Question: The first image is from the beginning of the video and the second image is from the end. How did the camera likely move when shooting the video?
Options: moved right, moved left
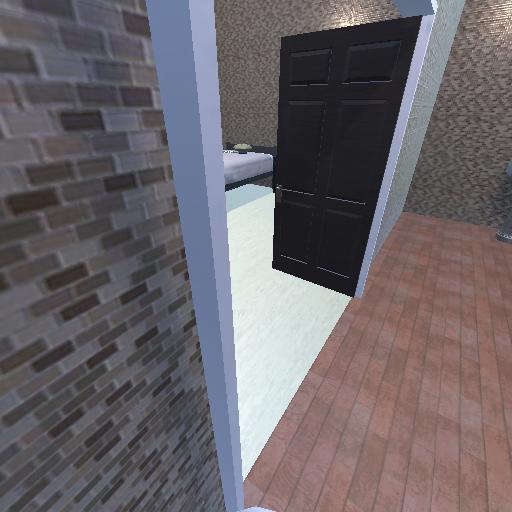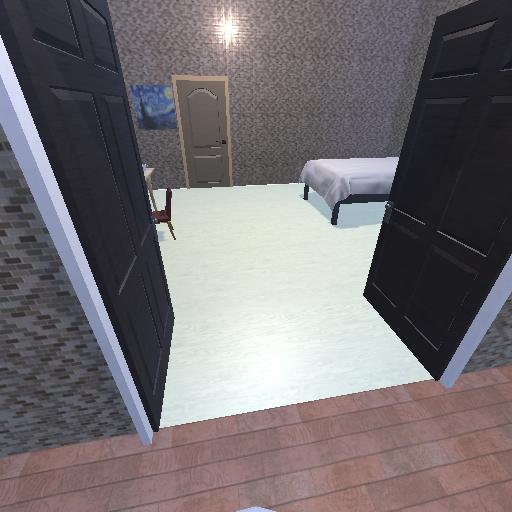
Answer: moved right